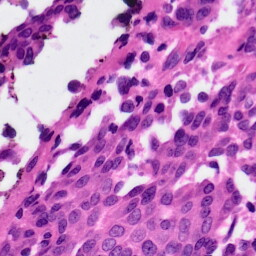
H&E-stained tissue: Ovarian